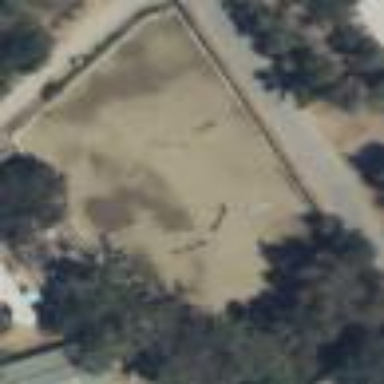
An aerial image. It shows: Equestrian sport pitch with sandy surface.